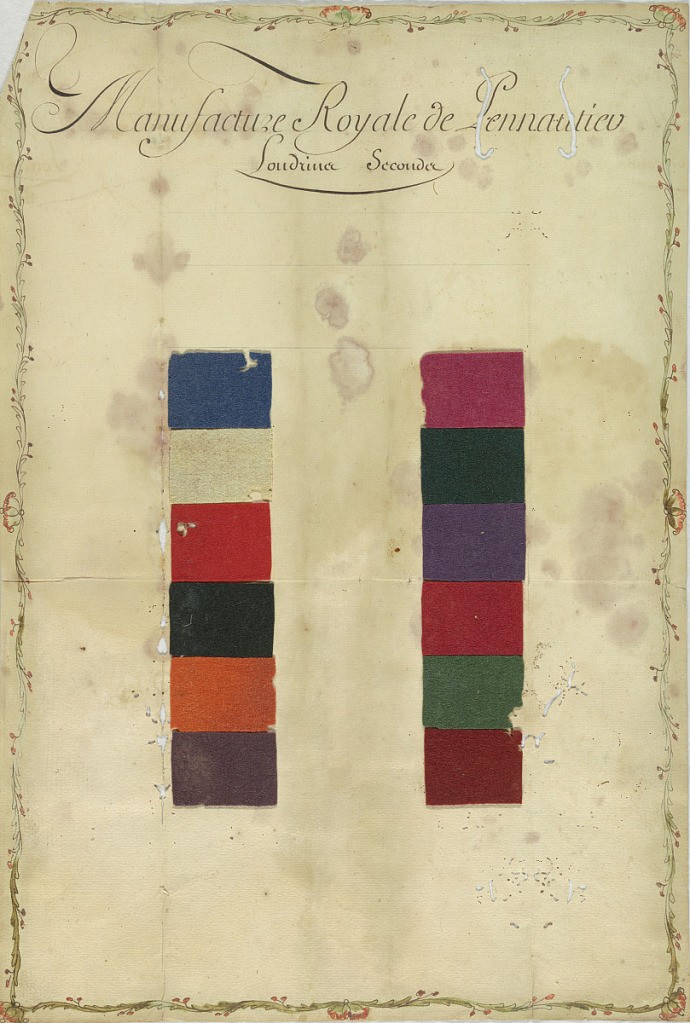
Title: Sample sheet
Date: ca. 1750
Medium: paper and wool Technique: fulled plain weave
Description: Sheet of paper pasted with a double row of twelve samples of fulled woolen cloth in greens, reds, purples, blue, black, and white. Crudely drawn floral border of brown ink, green and orange watercolor. Intended for export to the eastern Mediterranean region.